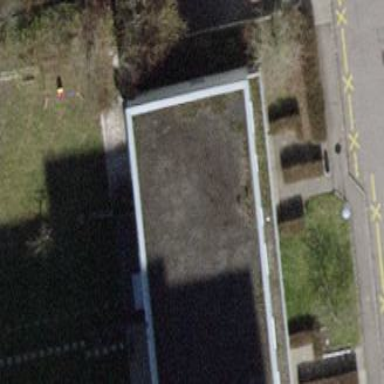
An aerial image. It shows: House with flat roof.